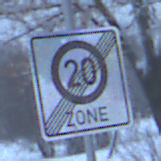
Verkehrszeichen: EndeZone20
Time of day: Midday
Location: Outdoor (Nature)
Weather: Overcast
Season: Winter
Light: Natural